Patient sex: F
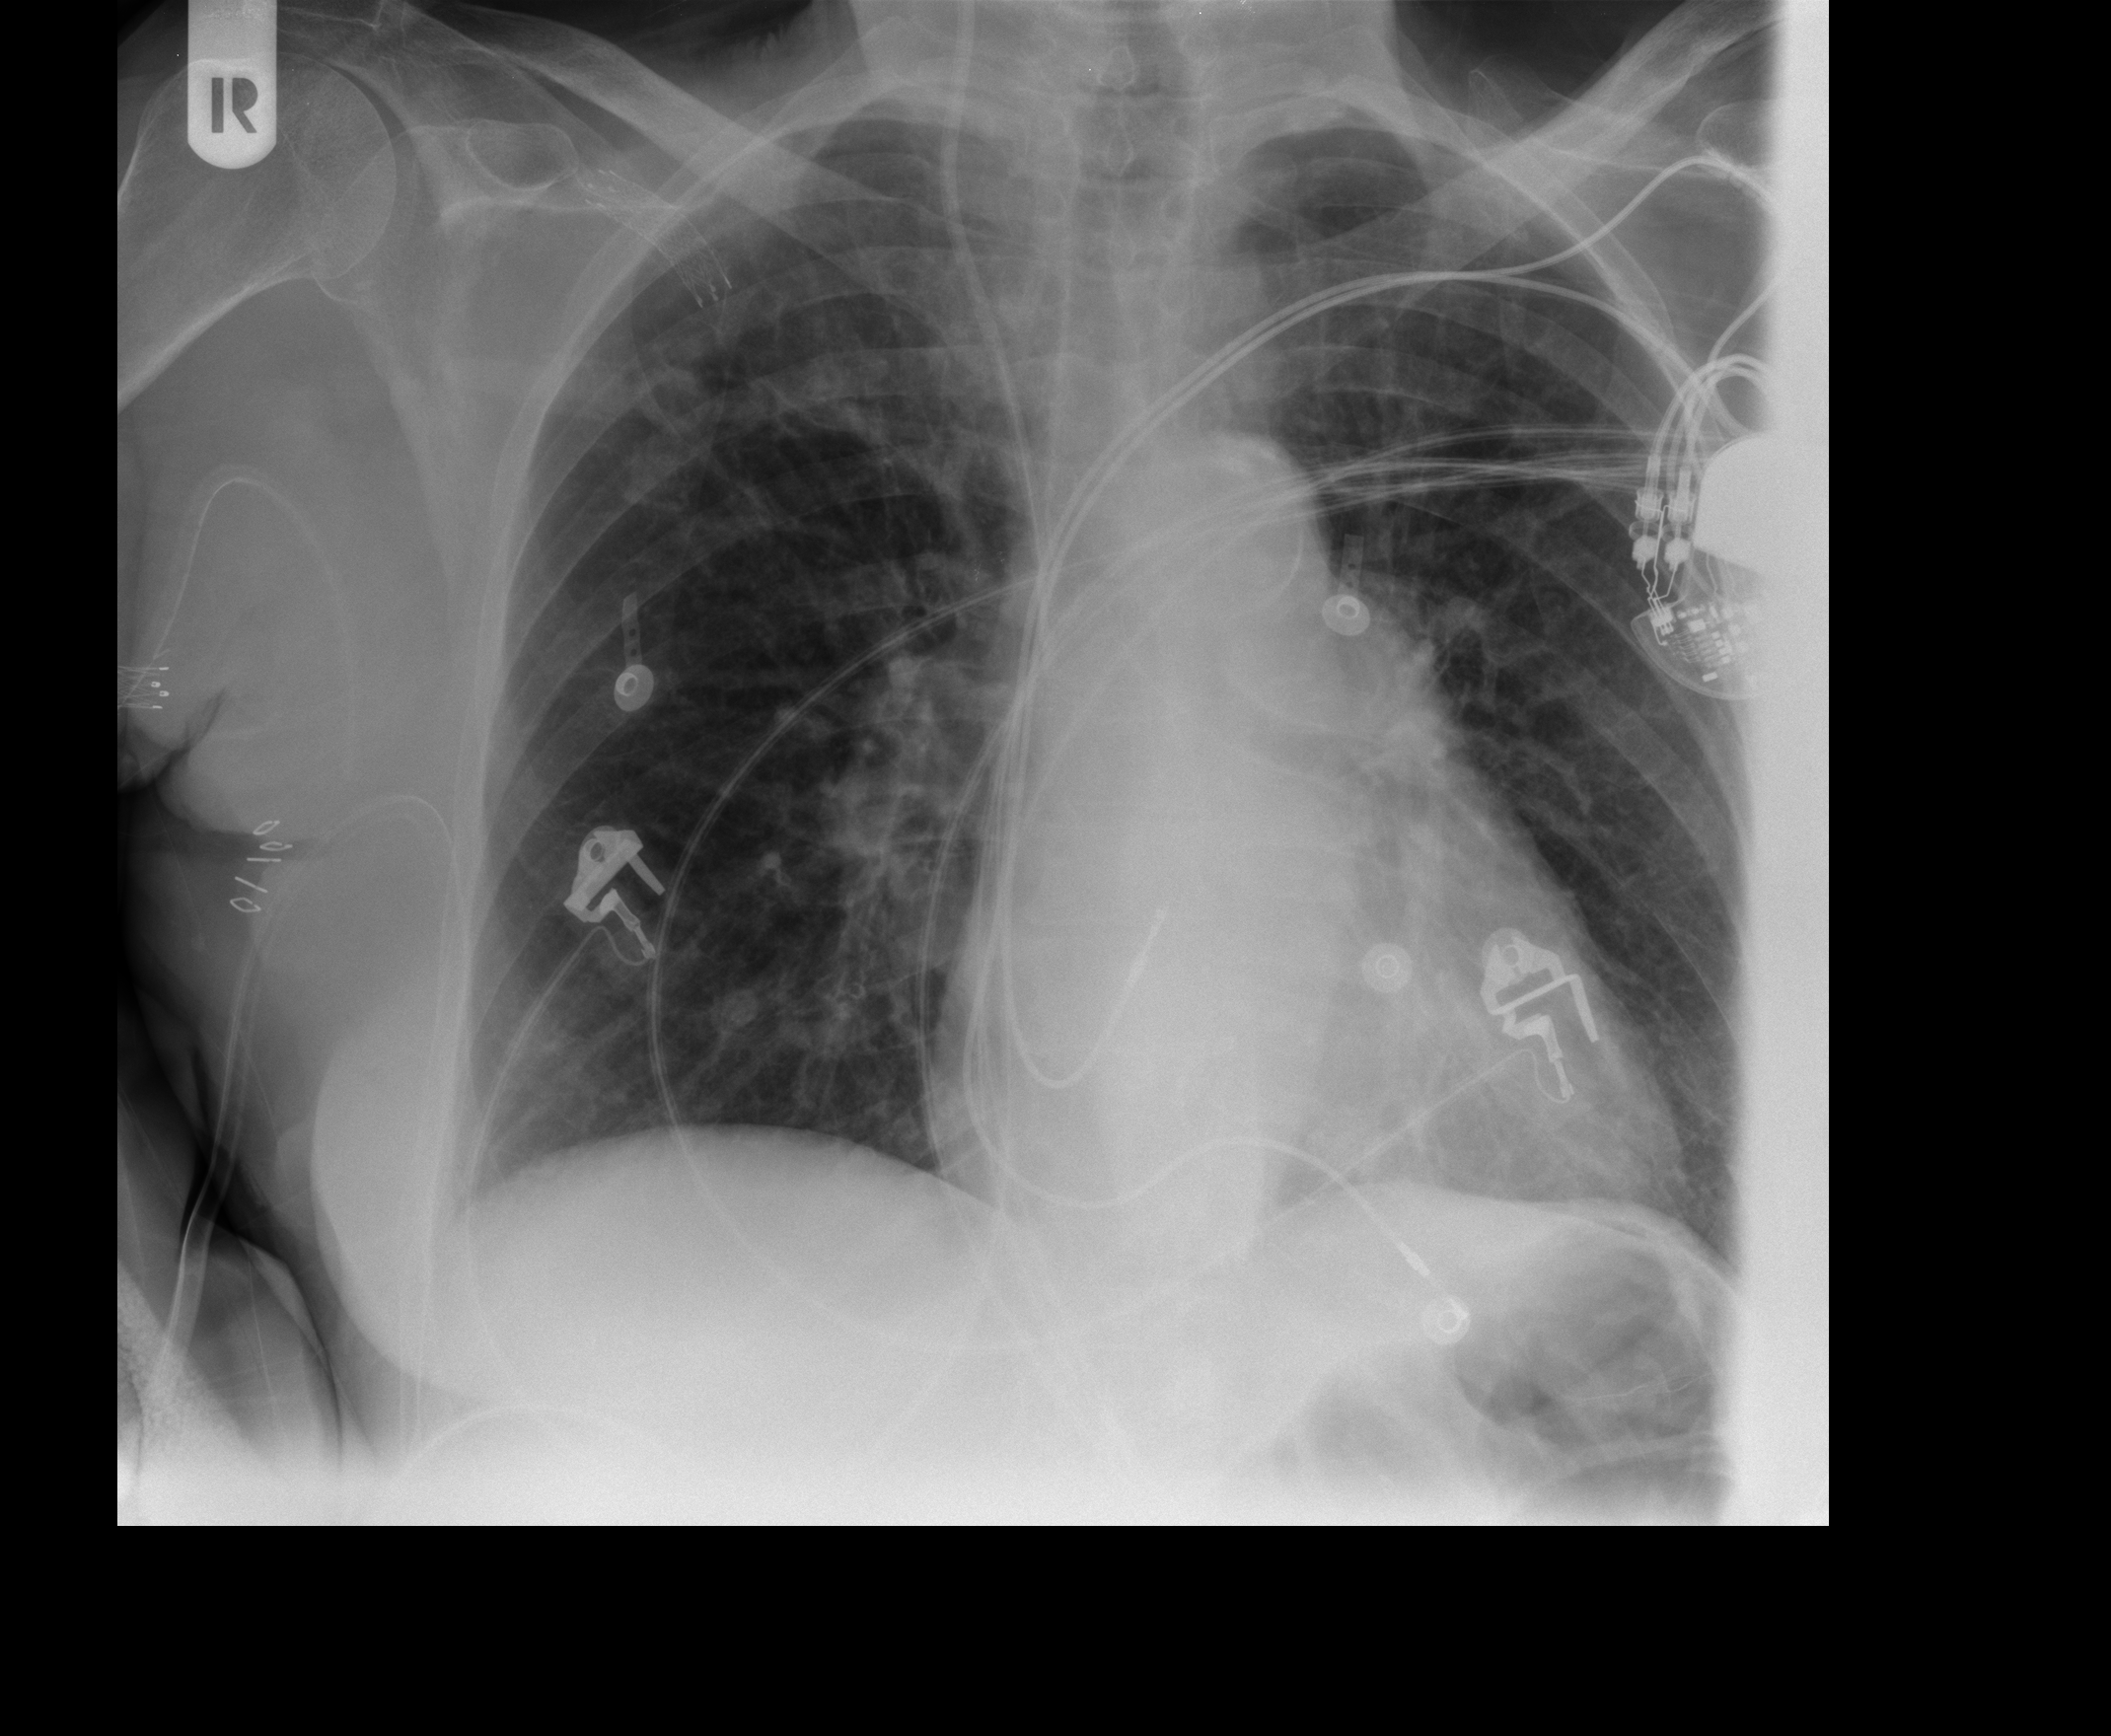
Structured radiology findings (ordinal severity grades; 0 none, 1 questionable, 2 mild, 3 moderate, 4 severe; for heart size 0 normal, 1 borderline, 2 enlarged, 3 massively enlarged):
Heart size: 2
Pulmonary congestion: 1
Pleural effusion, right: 0
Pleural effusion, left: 0
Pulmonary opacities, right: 0
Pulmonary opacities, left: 0
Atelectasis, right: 2
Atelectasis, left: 2